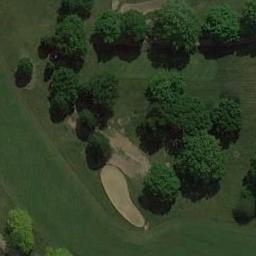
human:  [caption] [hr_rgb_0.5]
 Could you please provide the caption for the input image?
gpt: There are about 5 or 6 golf bunkers here .

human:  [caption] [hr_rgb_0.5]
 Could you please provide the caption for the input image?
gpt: There are several bunkers and many trees on a large green lawn on the golf course .

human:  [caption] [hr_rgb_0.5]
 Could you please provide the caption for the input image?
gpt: A lot of  trees are beside the golf course .

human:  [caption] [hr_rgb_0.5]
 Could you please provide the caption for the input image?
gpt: The golf course has a fairway, A sandpit and some barrier trees .

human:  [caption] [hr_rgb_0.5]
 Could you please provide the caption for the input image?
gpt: The golf course with a bunker and many green trees .